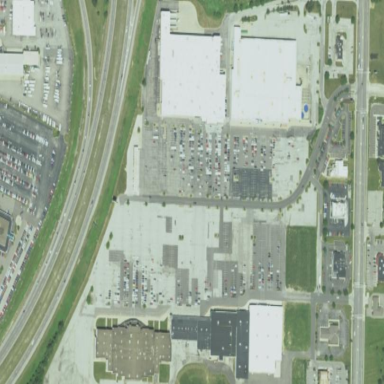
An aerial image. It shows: Retail area.